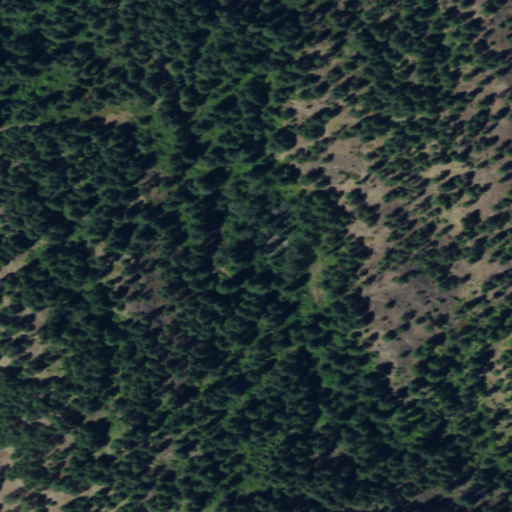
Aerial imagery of mountain in Washington named Nicholls Mountain containing evergreen forest, shrub, and grassland